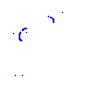
Particle: kaon